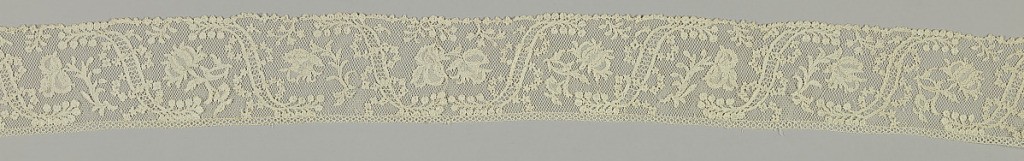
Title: Border
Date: mid-18th century
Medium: linen Technique: needle lace with 6-sided reworked border
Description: Band with a design of floral sprays alternating with S-shaped bars and entwined by floral garlands.